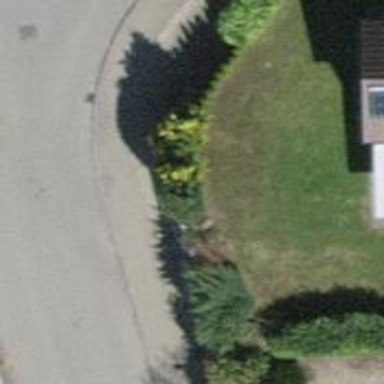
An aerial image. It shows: Hedge barrier.